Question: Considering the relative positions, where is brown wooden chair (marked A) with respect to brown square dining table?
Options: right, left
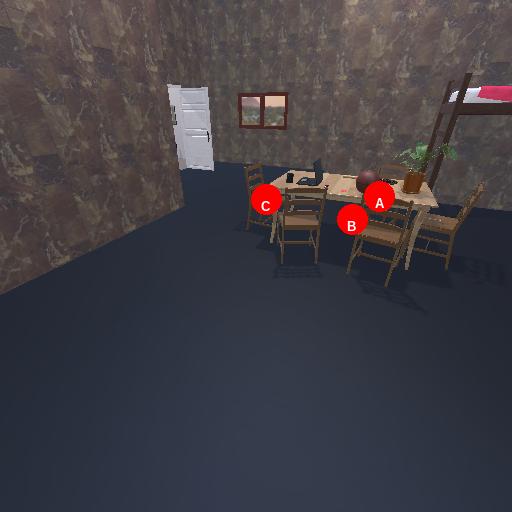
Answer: right